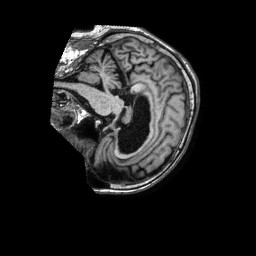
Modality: T1w
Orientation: sagittal
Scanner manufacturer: philips
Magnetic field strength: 1.5 T
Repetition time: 0.007167 s
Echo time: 0.003285 s